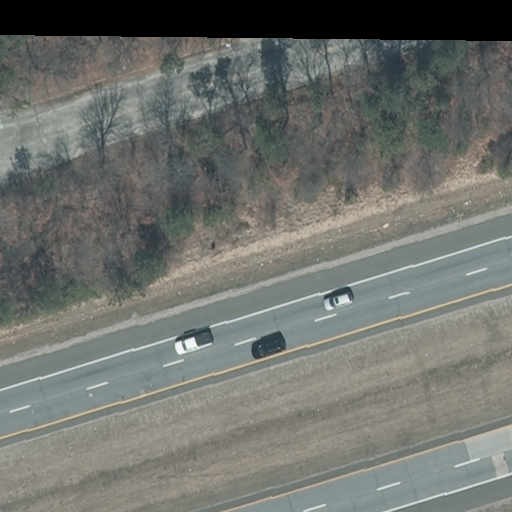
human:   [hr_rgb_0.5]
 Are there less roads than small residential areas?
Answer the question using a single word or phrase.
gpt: no

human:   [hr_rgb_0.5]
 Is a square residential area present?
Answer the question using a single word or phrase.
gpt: no

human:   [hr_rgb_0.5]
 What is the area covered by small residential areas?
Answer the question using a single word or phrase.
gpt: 0m2

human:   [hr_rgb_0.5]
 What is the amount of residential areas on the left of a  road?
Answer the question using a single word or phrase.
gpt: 0

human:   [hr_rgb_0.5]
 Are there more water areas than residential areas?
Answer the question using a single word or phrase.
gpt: no

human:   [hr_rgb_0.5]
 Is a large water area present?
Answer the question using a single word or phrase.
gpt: no

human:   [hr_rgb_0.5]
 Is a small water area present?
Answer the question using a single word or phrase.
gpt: no

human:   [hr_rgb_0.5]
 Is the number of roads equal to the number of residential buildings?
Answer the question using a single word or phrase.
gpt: no

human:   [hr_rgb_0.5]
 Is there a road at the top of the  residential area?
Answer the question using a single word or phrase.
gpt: no

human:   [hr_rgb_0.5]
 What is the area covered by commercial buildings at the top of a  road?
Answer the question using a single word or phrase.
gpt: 0m2

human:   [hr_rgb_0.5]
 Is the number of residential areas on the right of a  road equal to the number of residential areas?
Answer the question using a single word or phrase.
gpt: yes

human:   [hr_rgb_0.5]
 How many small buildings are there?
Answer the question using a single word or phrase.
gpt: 0

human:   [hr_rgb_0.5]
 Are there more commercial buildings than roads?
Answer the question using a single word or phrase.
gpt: no

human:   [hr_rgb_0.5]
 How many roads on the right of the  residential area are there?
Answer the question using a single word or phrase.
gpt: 0

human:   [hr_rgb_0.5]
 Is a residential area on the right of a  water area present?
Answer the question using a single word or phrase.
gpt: no

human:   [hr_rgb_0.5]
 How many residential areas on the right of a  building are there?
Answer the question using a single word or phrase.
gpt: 0

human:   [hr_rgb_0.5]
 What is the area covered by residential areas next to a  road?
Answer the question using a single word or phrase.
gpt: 334m2

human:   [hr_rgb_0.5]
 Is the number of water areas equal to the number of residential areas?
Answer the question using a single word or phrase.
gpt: no

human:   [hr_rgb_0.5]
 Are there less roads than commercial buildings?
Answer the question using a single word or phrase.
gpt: no

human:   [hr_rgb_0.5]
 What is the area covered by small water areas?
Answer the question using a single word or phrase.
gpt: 0m2

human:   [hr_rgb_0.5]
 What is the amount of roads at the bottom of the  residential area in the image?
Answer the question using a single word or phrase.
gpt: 2

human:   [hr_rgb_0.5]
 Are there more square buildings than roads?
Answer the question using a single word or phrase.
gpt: no

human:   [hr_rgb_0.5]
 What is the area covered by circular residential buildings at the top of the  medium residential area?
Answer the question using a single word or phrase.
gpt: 0m2

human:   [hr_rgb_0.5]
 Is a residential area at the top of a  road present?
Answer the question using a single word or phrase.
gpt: yes

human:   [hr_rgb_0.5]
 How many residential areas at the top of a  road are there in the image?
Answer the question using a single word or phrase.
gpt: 1

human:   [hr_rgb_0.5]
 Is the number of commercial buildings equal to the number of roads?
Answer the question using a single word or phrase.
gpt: no

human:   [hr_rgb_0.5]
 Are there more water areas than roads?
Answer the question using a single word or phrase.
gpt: no

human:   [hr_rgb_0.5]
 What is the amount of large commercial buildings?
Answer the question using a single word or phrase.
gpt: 0

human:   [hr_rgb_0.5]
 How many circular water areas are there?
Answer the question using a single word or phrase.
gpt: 0

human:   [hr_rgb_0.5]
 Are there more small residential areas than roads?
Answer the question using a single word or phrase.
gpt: no

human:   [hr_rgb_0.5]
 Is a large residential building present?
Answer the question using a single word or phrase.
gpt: no

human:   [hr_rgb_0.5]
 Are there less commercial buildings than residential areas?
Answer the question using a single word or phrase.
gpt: yes

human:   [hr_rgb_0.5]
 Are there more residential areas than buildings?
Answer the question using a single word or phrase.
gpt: yes

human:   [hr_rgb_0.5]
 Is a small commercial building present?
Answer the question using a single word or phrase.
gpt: no

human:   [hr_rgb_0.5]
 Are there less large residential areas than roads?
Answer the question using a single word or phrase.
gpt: yes

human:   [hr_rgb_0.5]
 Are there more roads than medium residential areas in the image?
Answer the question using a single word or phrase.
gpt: yes